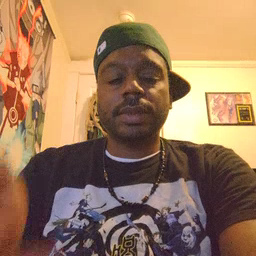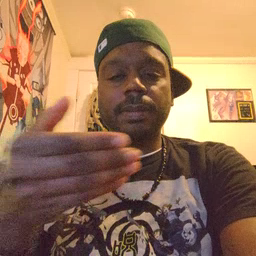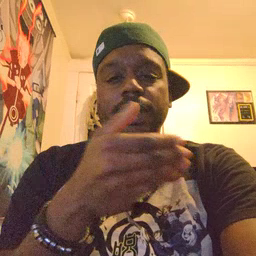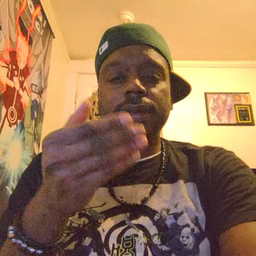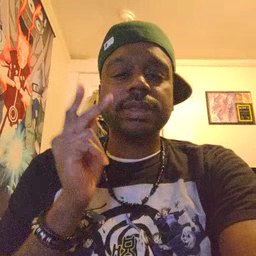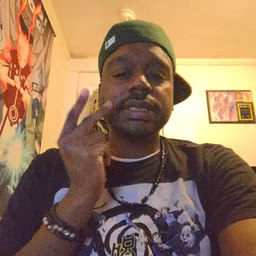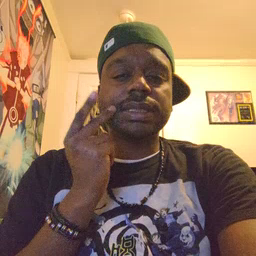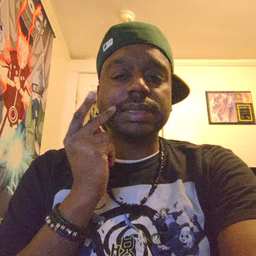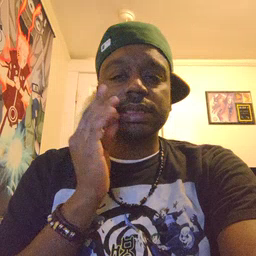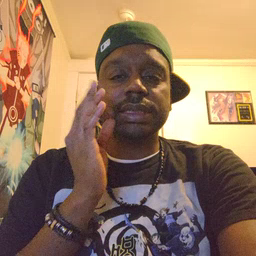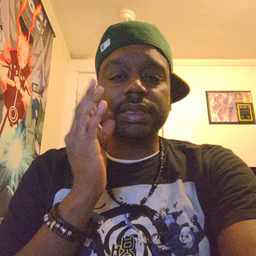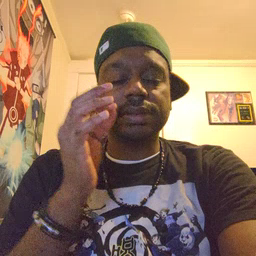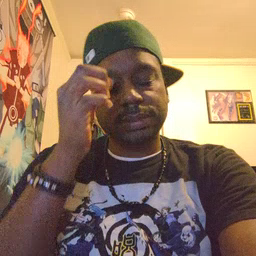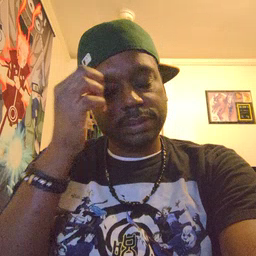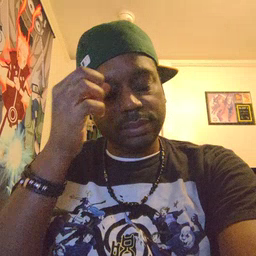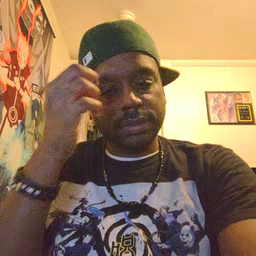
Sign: kitty